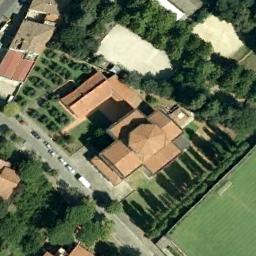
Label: church